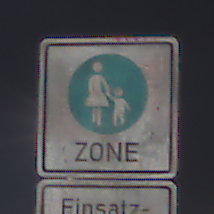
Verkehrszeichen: BeginnFussgaengerzone
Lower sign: BesondereFahrzeugeUndTransportgueter3
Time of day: Night
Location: Outdoor (Urban)
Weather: PartlyCloudy
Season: NotSpecified
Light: Artificial